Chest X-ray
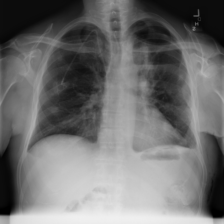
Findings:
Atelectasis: negative
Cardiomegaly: negative
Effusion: negative
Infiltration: negative
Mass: negative
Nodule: positive
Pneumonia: negative
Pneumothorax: negative
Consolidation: negative
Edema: negative
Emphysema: negative
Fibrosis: negative
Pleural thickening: negative
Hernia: negative